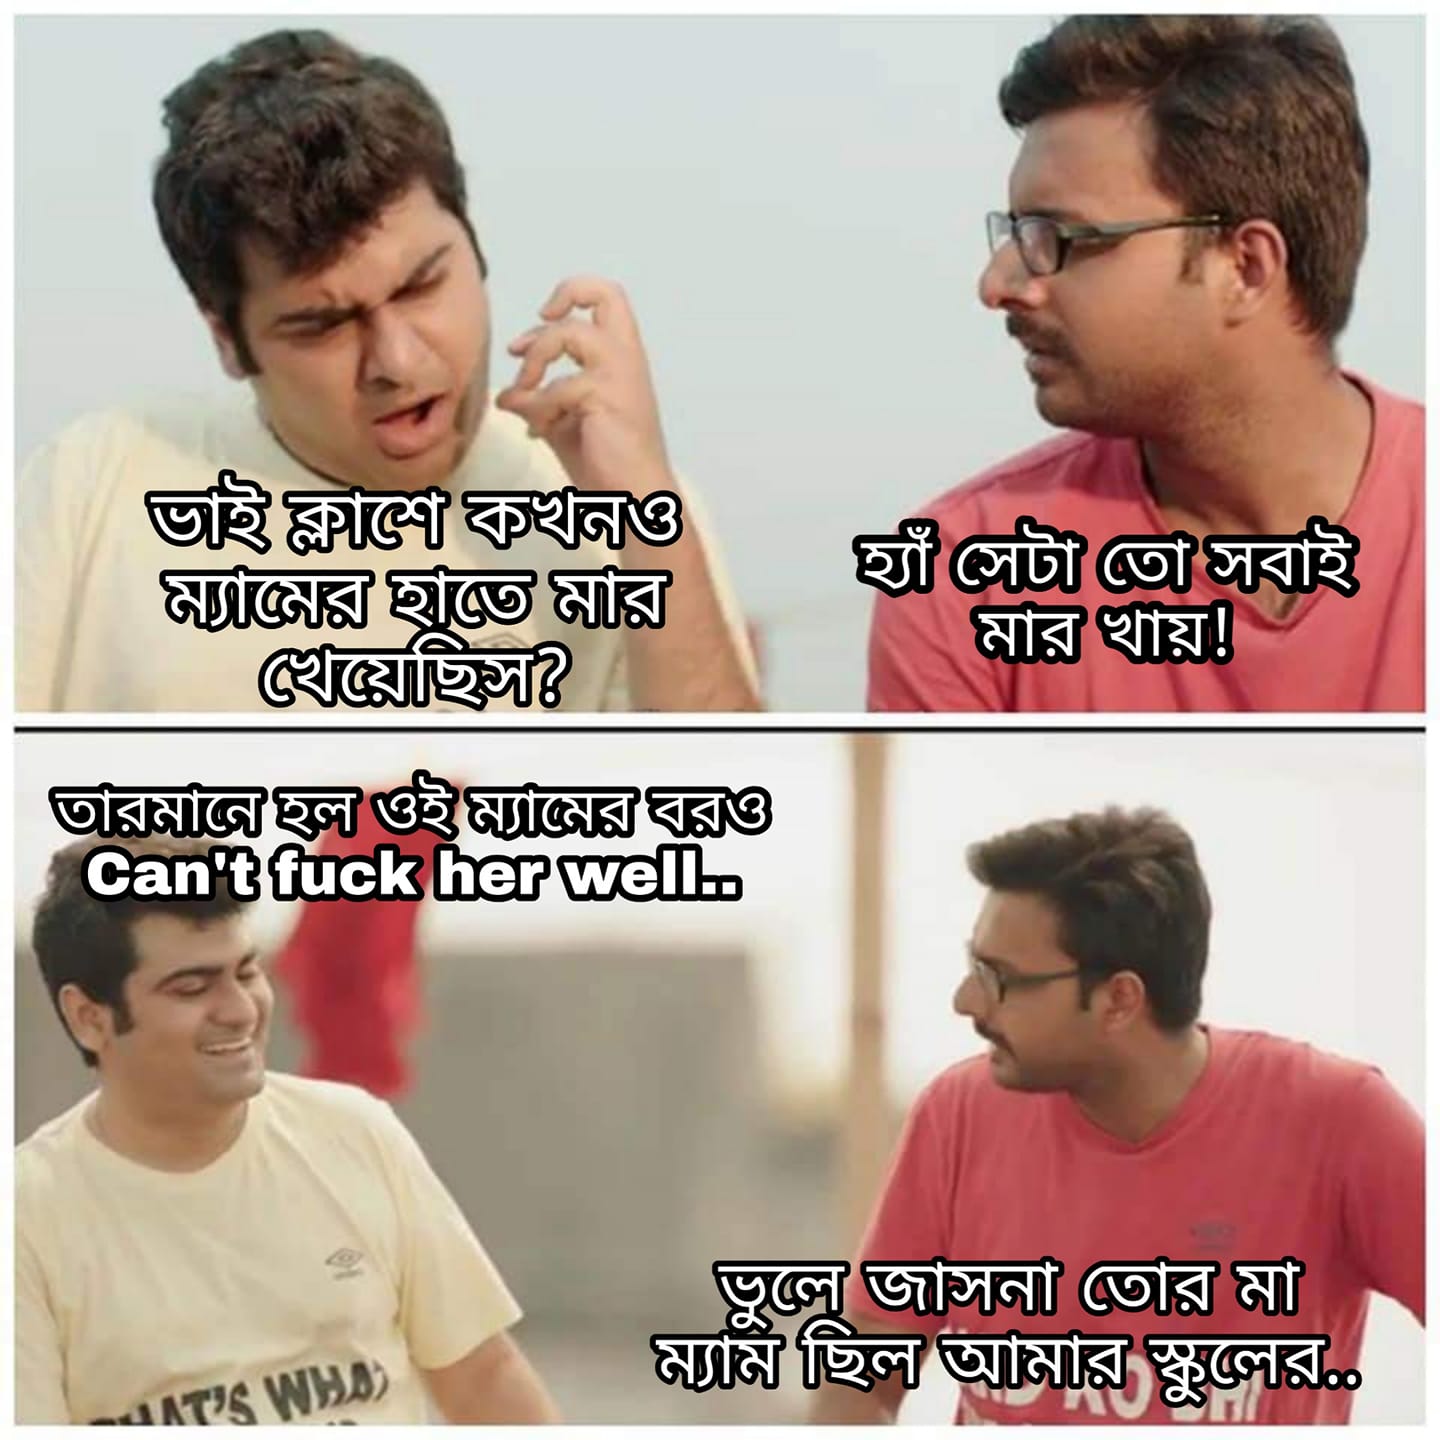
Caption: ভাই ক্লাশে কখনও ম্যামের হাতে মার খেয়েছিস ?    হ্যাঁ সেটা তো সবাই মার খায় !   তারমানে হল ওই ম্যামের বরও can't fuck her well..    ভুলে জাসনা তোর মা ম্যাম ছিল আমার স্কুলের...
Label: hate